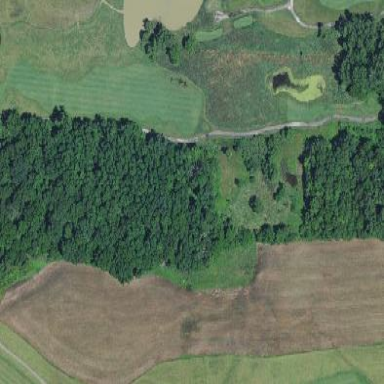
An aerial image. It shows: Golf course.